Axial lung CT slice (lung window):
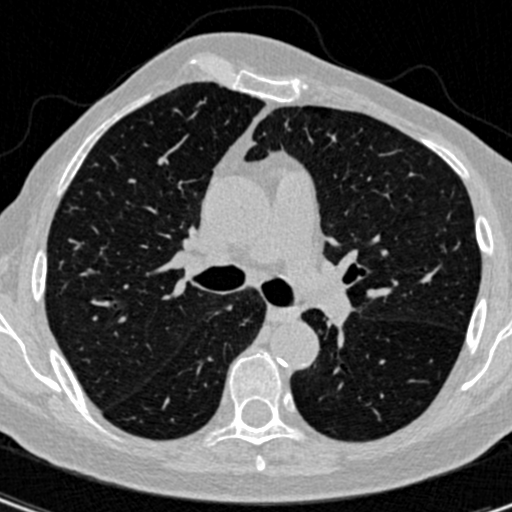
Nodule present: no